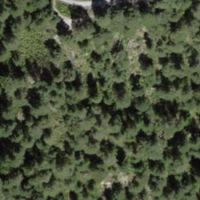
EUNIS habitat code: 44
Species observed at this site:
Lotus corniculatus
Anthericum ramosum
Pinguicula vulgaris
Atropa belladonna